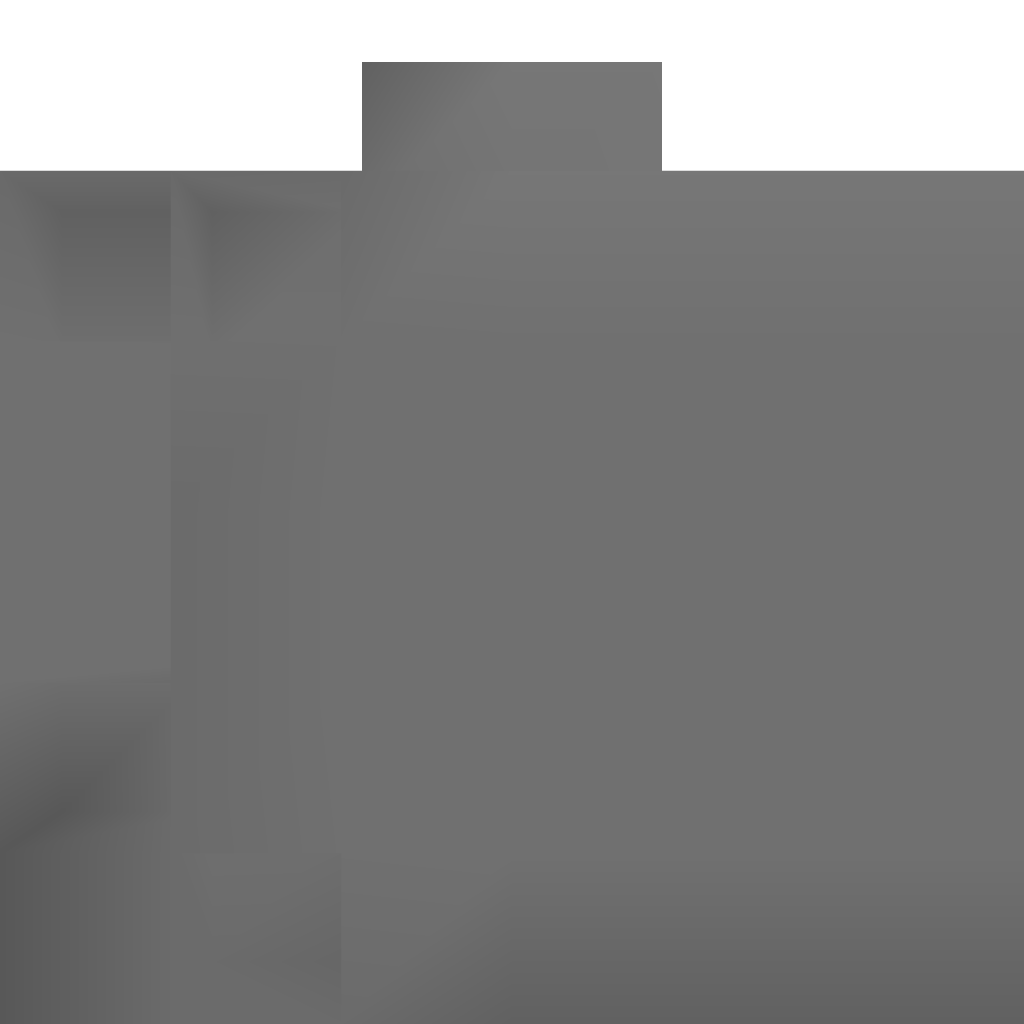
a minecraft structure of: XP shower bad low quality